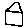
Label: house